Question: I have a very simple QT 5.11.0 application with a graphicsview that i would like to play a video in.
Here is my code, it compiles, loads and displays a blank graphicsview.
'''
#include "Demo_TeleLink.h"
Demo_TeleLink::Demo_TeleLink(QWidget *parent)
: QMainWindow(parent)
{
ui.setupUi(this);
scene = new QGraphicsScene;
player = new QMediaPlayer();
videoItem = new QGraphicsVideoItem;
newString = "C://Users//Chris//Desktop//Sample1.mp4";
ui.graphicsView->setScene(scene);
player->setVideoOutput(videoItem);
ui.graphicsView->scene()->addItem(videoItem);
player->setMedia(QUrl(newString));
ui.graphicsView->fitInView(videoItem);
player->play();
}
'''
All the required objects are declared in the header as points if needed.

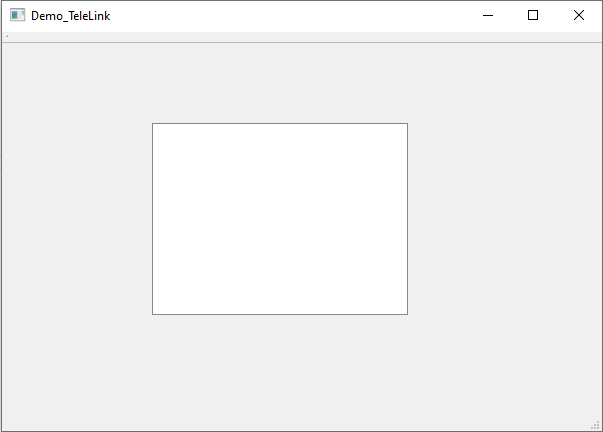
Answer: The 'QUrl("/path/of/video")' is not a valid url since the scheme file that indicates that it is a local file is not deduced, there are 2 possible solutions to this:
'''
player->setMedia(QUrl::fromLocalFile(newString));
'''
or
'''
player->setMedia(QUrl::fromUserInput(newString));
'''
Maybe the path is not encoded correctly, try using the following code and selecting the video manually
'''
newString = QFileDialog::getOpenFileName(this,
tr("Open Video"),
QDir::homePath(),
tr("Video Files (*.mp4)"));
'''
The OP indicates that it obtains the following error message:
'''
DirectShowPlayerService::doRender: Unresolved error code 0x80040266 (IDispatch error #102)
'''
And according to the <URL>